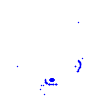
Particle: pion